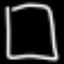
Label: square